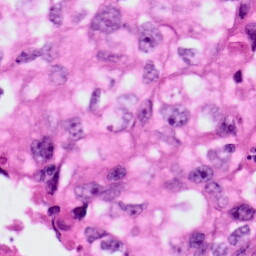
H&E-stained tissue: Lung